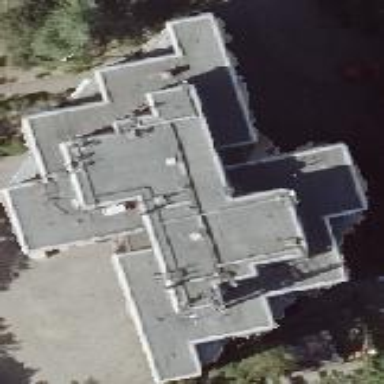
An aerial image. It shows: Residential building with flat roof.